Question: I am configuring my c# web api code to send an email using Amazon Ses api and i am successful in sending email but i run into problems with use of html tags inside body which do not get rendered in the received email.
Below is sample code--
'''
const String from = "team.avesta@gmail.com";
String to = "vinaynb@gmail.com";
String subject = "SLM ";
String body = GetMailBody(aMailType, aParams);
private static string GetMailBody(MailType aMailType, MailParams aParams)
{
string body = "";
const string newline = ("<br/>");
body += "Dear Admin," + newline;
body += "Your UserName is:" + aParams.UserName + newline;
body += "Your password is : " + aParams.Password + newline;
body += "Website is: http://demo2dev.com/" + newline;
return body;
}
Destination destination = new Destination(){ToAddresses = new List<string>() {to}};
Content emailSubject = new Content(){Data = subject};
Content textBody = new Content(){Data = body};
Body emailBody = new Body(){Text = textBody};
Message message = new Message(){Subject = emailSubject, Body = emailBody};
SendEmailRequest request = new SendEmailRequest(){Destination = destination, Source =from, Message = message};
AmazonSimpleEmailServiceClient client = new AmazonSimpleEmailServiceClient();
client.SendEmail(request);
'''
The '<br/>' tags appear in my email and are not rendered.

Any Help ..?
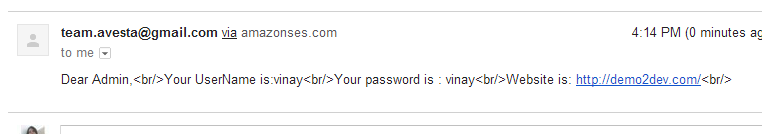
Answer: Oops silly error in my code in following section..instead of this
'''
Body emailBody = new Body(){Text= textBody};
'''
it should be this this
'''
Body emailBody = new Body(){Html = textBody};
'''
didn't have html there and hence my tags were not being rendered as HTMl.